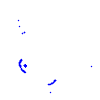
Particle: kaon